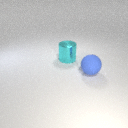
large blue rubber sphere to the right of large cyan metal cylinder